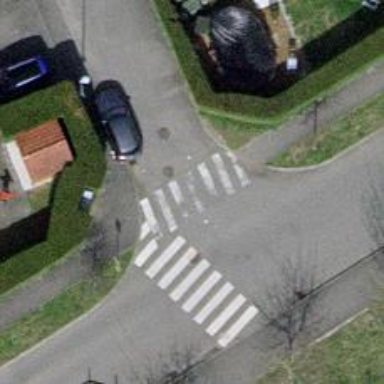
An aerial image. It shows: Marked road crossing.